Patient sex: M
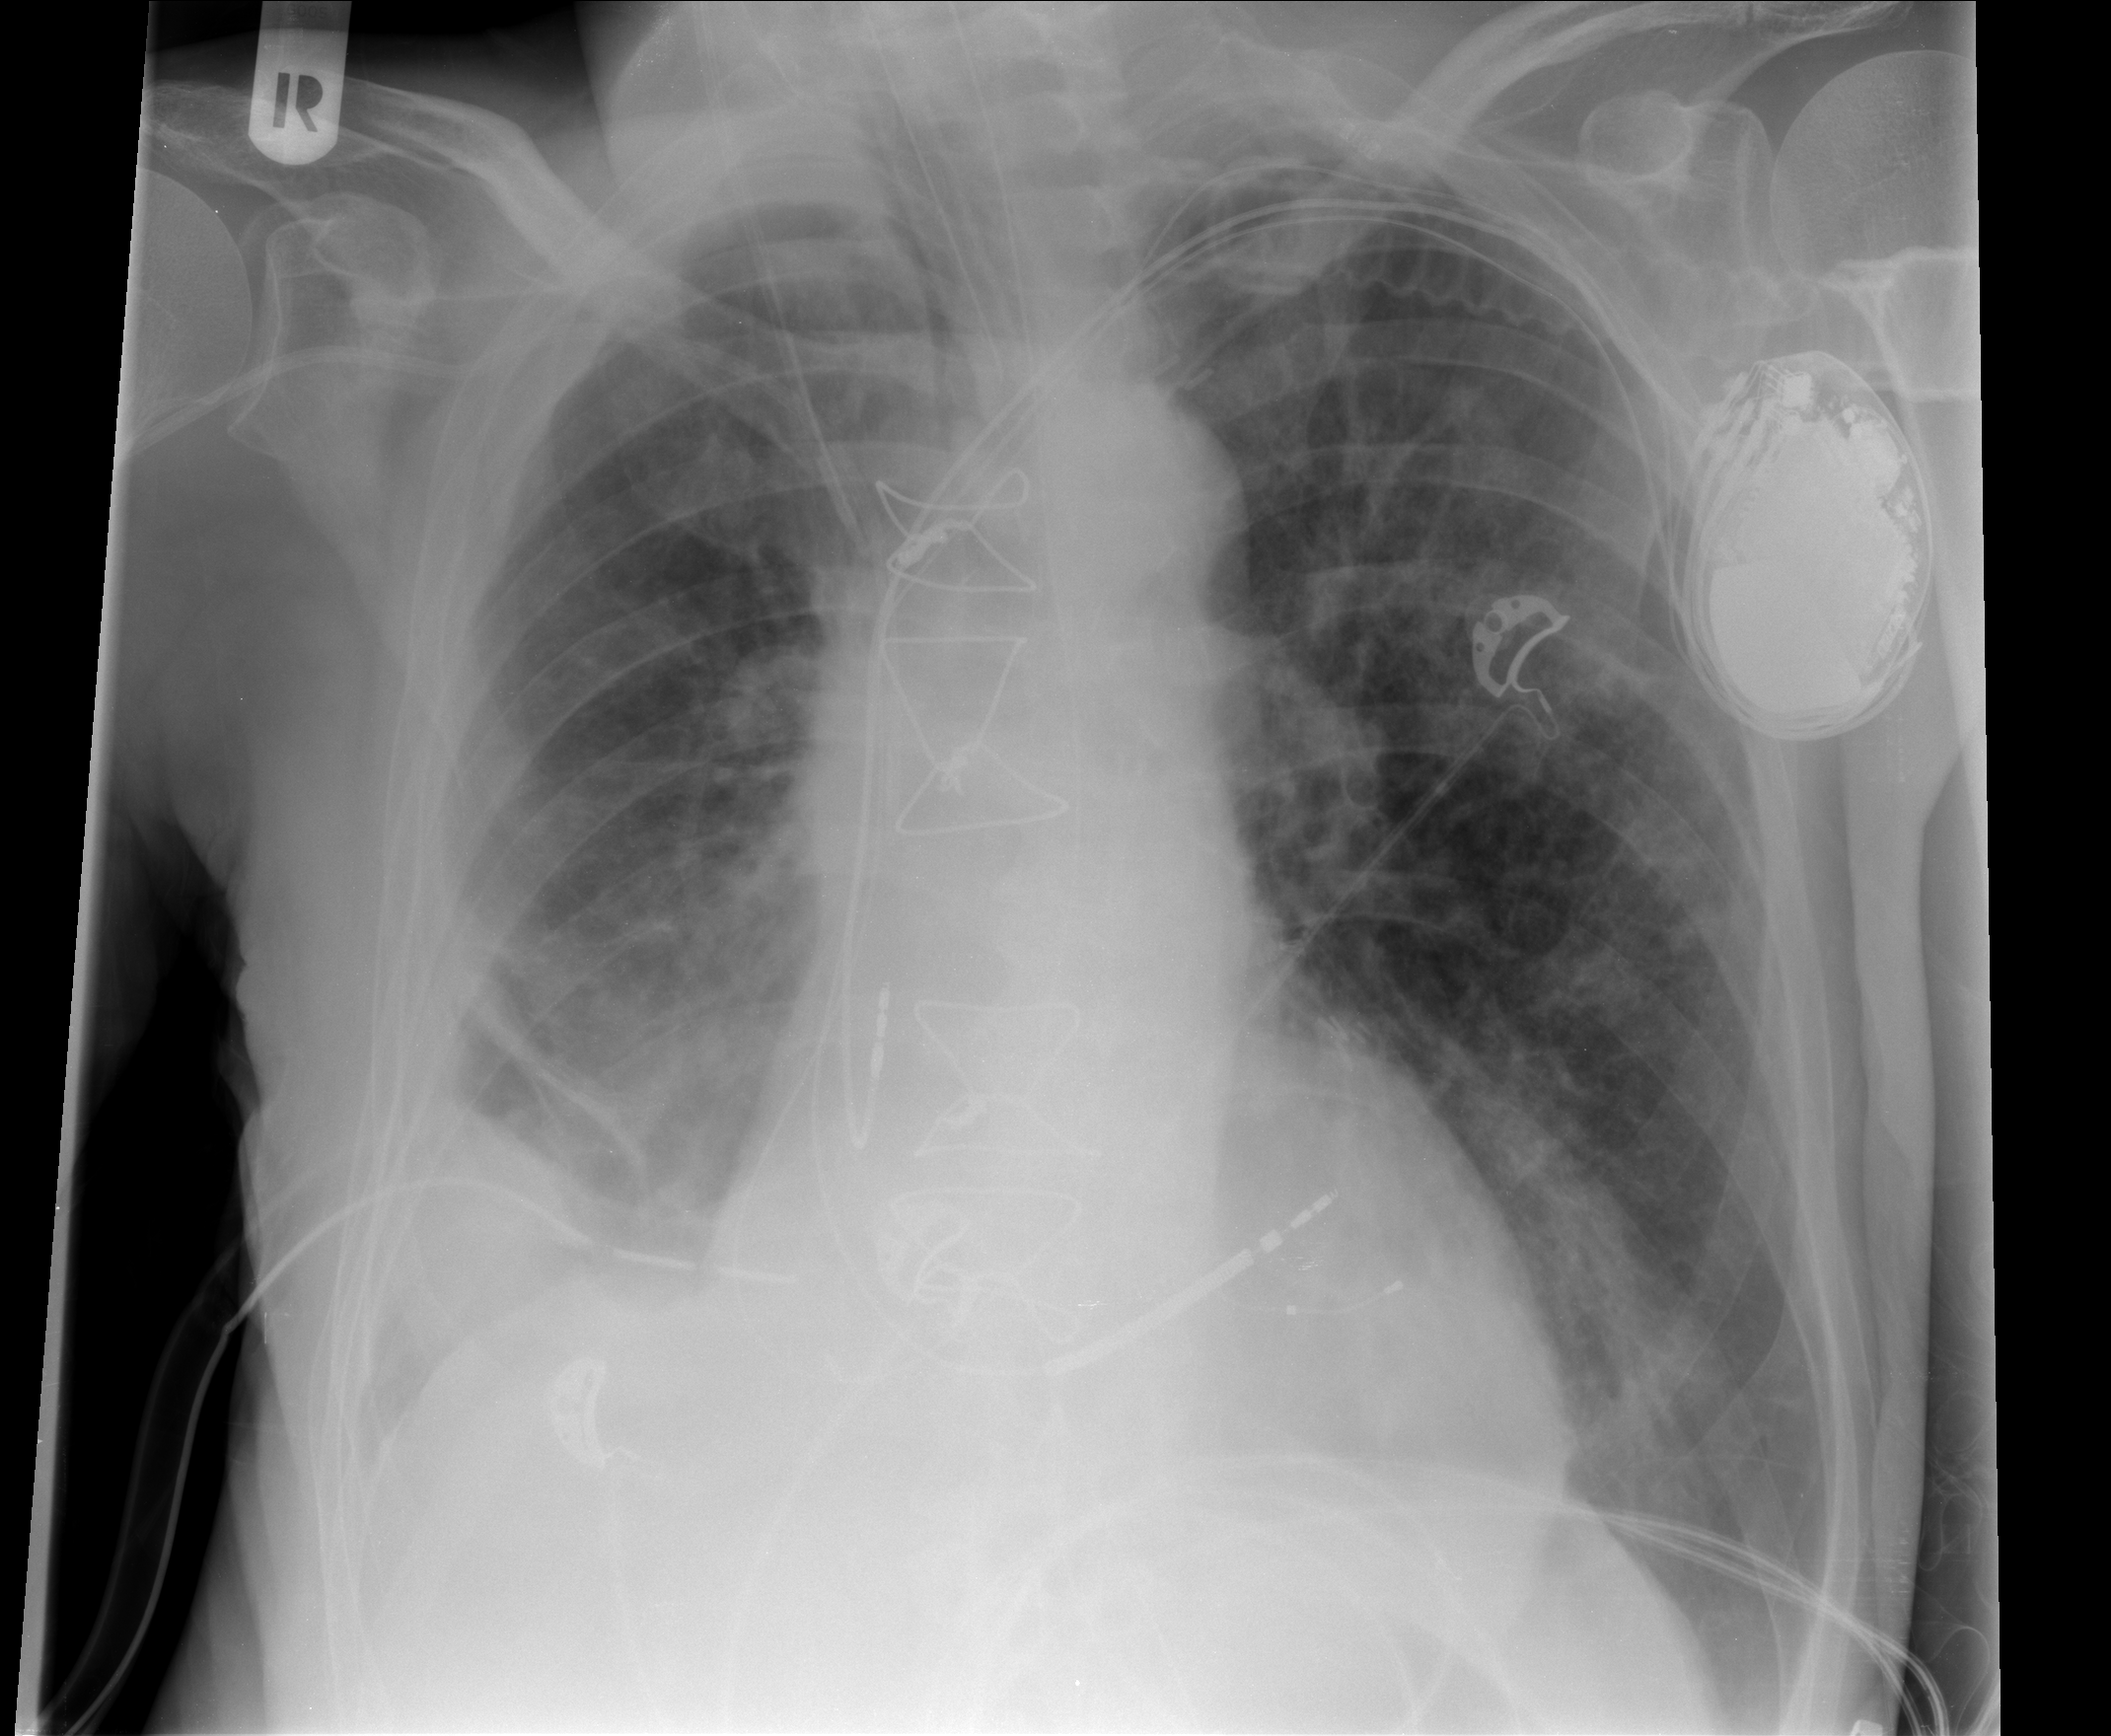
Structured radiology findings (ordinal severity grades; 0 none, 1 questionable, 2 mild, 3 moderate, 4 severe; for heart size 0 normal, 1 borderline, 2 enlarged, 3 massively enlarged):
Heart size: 2
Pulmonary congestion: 3
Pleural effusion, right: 2
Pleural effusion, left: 0
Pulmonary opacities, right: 2
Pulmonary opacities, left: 0
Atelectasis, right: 2
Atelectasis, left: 0